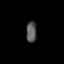
Tissue: skin
Cell type: Epithelial cells
Senescence score: 0.2667
Nuclear area (px): 215
Mean DAPI intensity: 86.135